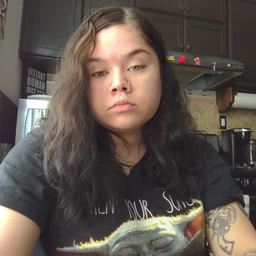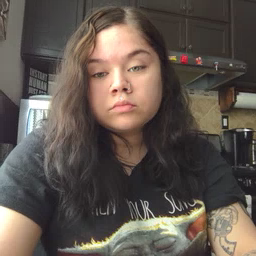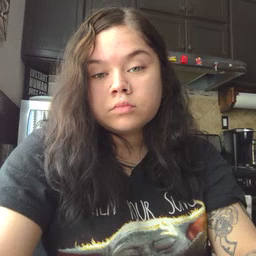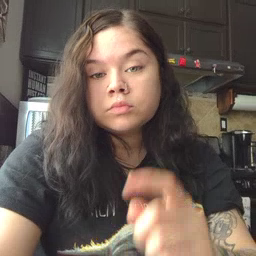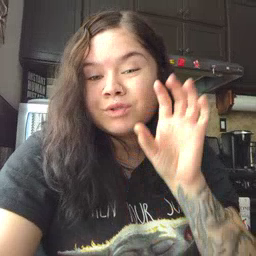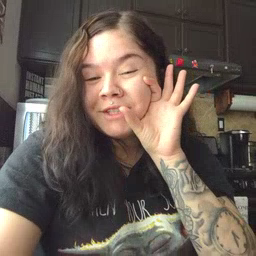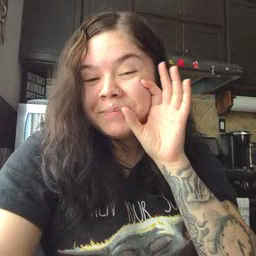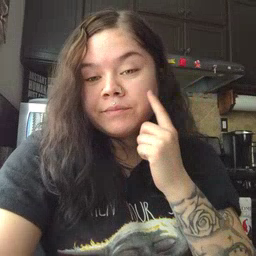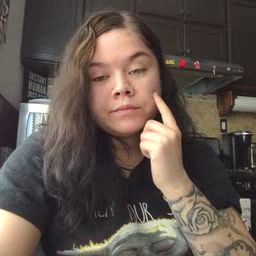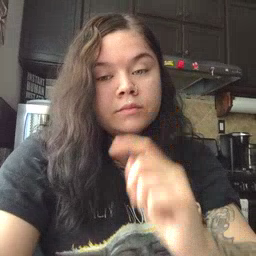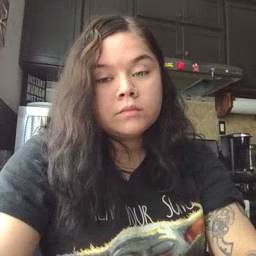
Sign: cheek